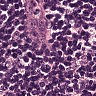
Metastatic tissue present: no